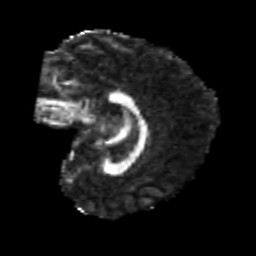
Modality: FA
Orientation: sagittal
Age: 22
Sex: female
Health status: healthy
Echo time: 0.074 s